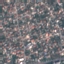
Land use / land cover: Residential